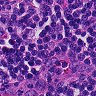
Metastatic tissue present: no